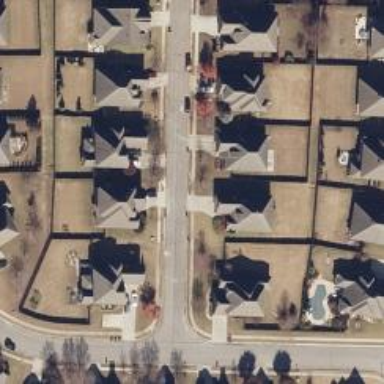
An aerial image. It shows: Residential road with sidewalks on both sides.